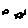
Label: fish